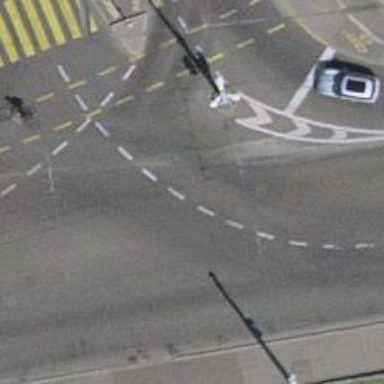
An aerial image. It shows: Road with traffic signals.